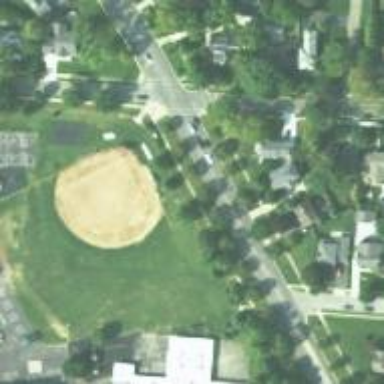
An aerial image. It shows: Baseball pitch for leisure land activities.